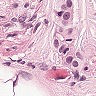
Metastatic tissue present: yes